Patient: sex F, age 54
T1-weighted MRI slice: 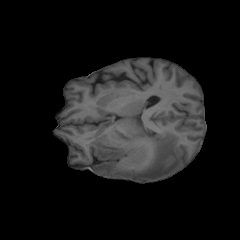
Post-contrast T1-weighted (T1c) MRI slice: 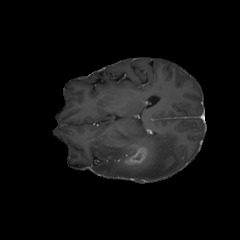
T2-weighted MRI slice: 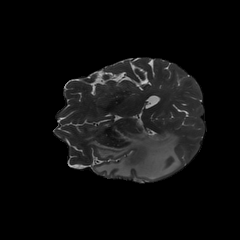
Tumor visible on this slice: yes
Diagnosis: Glioblastoma, IDH-wildtype
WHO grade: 4